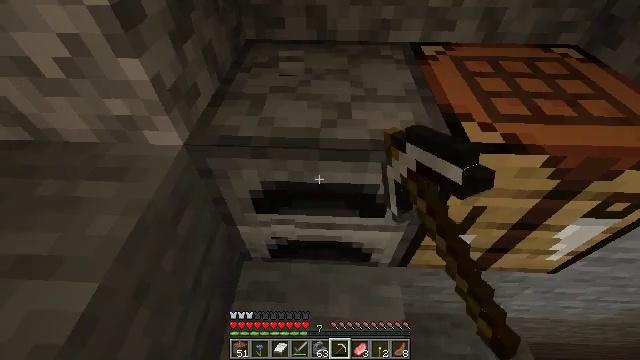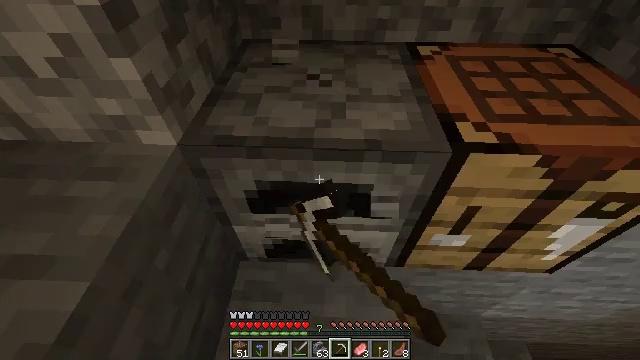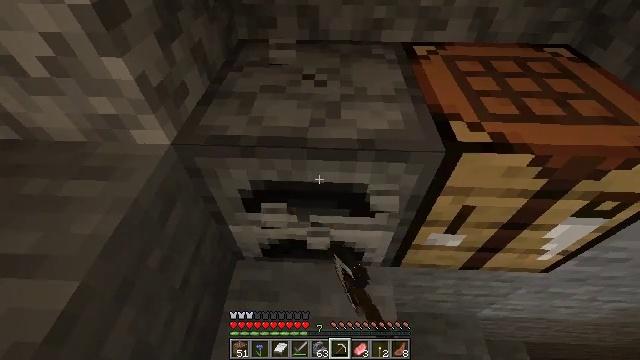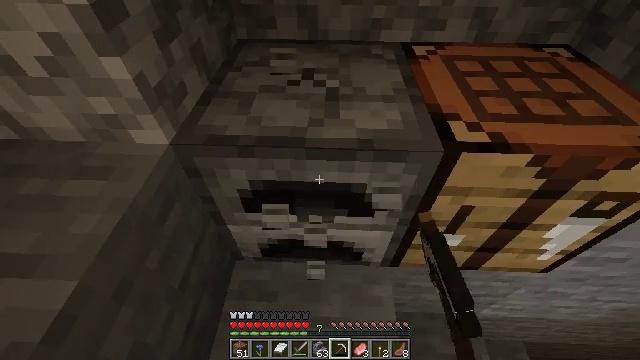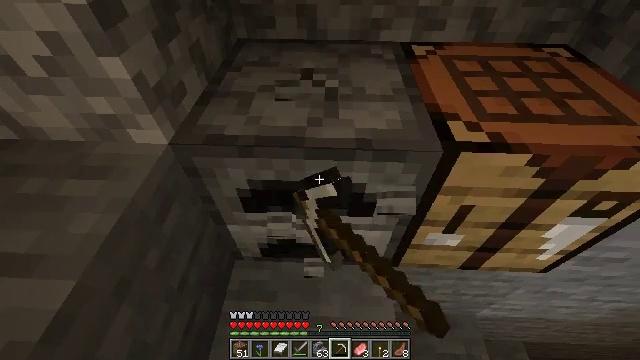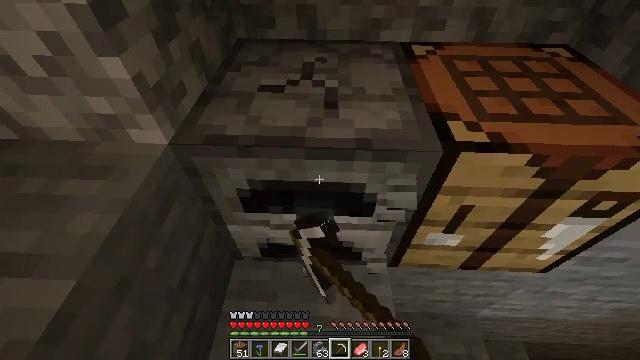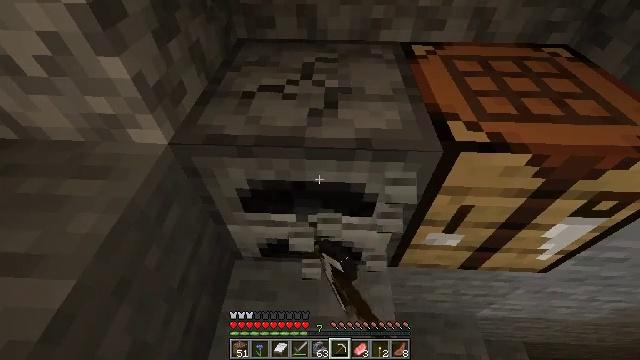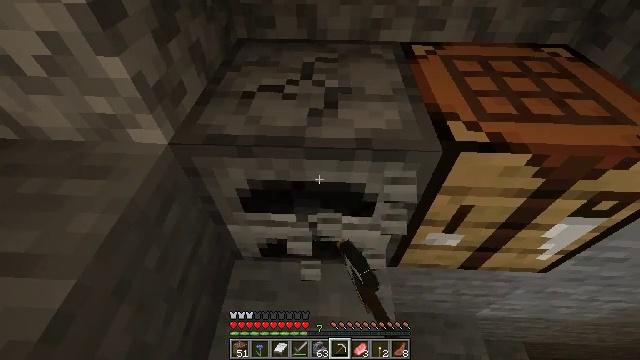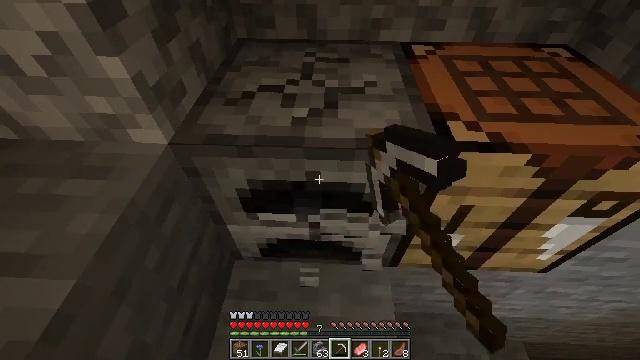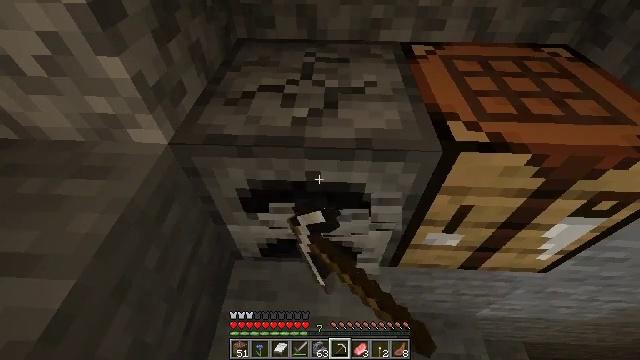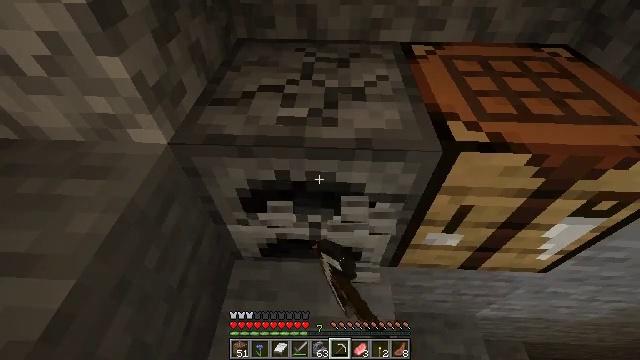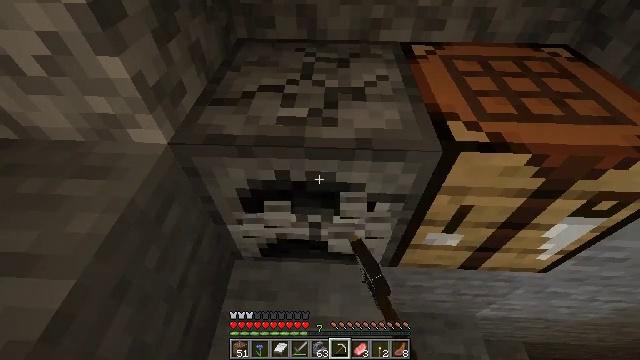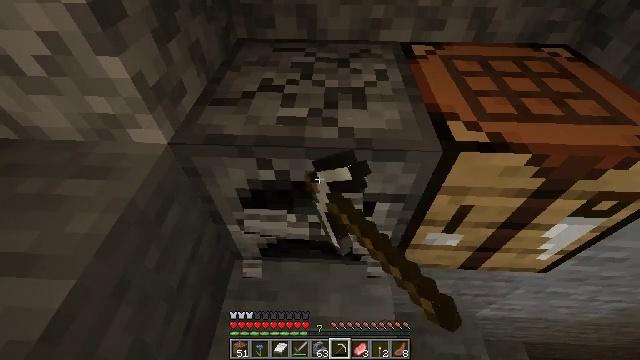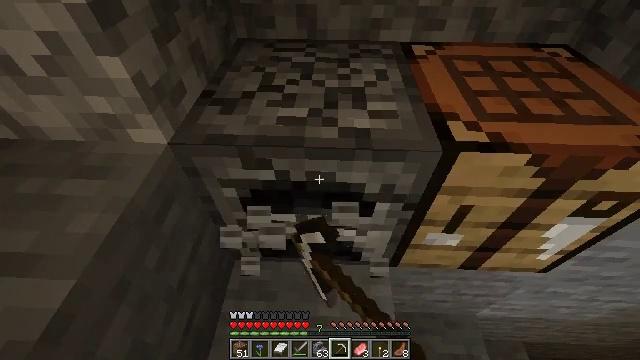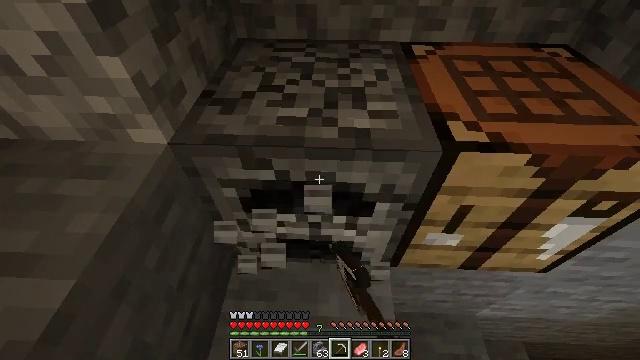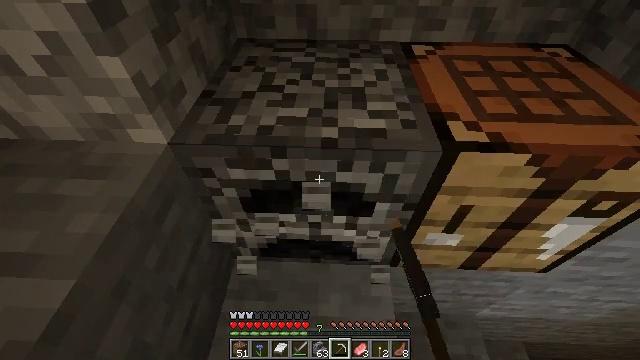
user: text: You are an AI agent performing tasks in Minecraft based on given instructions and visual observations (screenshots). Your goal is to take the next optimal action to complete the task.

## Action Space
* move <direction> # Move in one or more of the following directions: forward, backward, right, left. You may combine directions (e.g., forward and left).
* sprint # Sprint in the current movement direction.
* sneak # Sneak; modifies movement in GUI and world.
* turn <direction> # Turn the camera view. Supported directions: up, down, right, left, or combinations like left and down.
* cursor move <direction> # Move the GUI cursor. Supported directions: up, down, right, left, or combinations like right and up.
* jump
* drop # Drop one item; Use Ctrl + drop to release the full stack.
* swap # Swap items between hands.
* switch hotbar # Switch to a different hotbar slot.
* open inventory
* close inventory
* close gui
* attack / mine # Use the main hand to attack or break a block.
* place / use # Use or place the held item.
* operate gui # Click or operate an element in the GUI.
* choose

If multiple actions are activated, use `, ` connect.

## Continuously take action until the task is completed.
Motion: motion action
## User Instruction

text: Remove the furnace from its place.
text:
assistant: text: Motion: attack / mine
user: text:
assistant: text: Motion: attack / mine
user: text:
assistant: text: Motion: attack / mine
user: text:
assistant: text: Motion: attack / mine
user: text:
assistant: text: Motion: attack / mine
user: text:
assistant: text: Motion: attack / mine
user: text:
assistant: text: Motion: attack / mine
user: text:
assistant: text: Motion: attack / mine
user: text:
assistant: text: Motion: attack / mine
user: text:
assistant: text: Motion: attack / mine
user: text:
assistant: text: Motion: attack / mine
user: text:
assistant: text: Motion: attack / mine
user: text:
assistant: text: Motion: attack / mine
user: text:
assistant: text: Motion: attack / mine
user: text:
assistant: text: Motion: attack / mine
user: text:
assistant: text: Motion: attack / mine
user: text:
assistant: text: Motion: attack / mine
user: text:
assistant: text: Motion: attack / mine
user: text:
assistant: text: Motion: attack / mine
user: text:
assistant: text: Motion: turn right, attack / mine
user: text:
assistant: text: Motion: turn right and up
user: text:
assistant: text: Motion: no_op